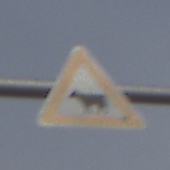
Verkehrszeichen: ViehtriebRechts
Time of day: MorningAfternoon
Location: Outdoor (Nature)
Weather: PartlyCloudy
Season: NotSpecified
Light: Natural